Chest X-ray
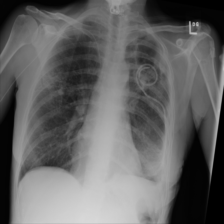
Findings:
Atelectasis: negative
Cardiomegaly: negative
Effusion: negative
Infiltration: positive
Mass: negative
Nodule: negative
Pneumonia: negative
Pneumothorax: negative
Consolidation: negative
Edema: negative
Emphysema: negative
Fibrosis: negative
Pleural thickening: negative
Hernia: negative